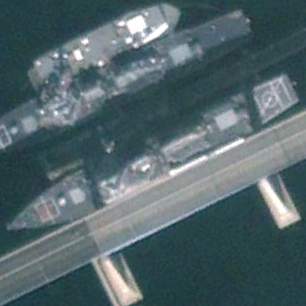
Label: destroyer